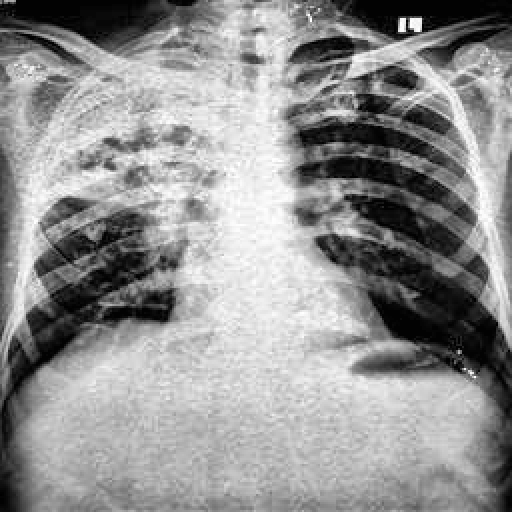
Finding: TUBERCULOSIS